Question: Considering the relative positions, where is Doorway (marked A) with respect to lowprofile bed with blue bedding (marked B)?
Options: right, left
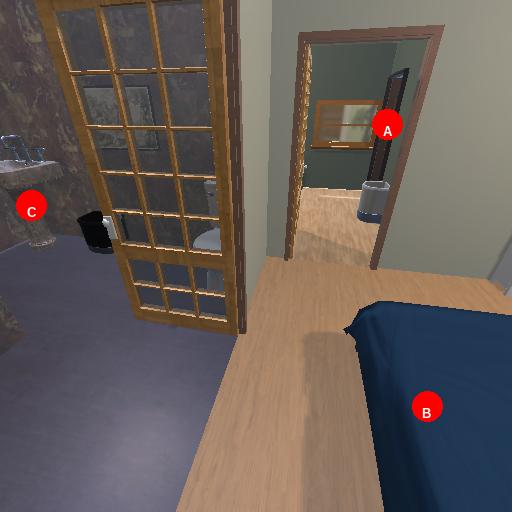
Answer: right